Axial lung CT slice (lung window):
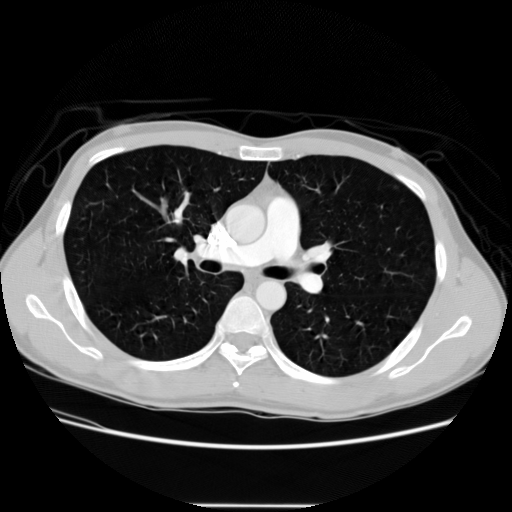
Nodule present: no